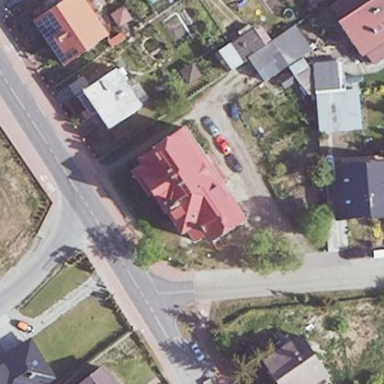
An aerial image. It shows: Residential building.